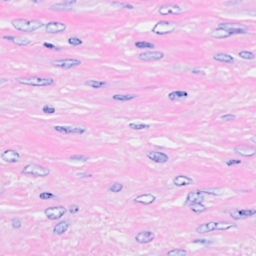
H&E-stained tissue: Breast